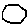
Label: hexagon